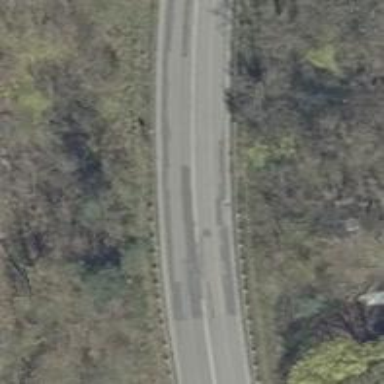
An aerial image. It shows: Secondary road with asphalt surface and lane markings.